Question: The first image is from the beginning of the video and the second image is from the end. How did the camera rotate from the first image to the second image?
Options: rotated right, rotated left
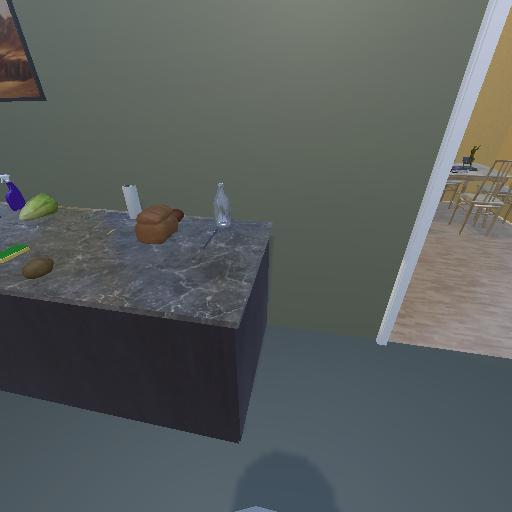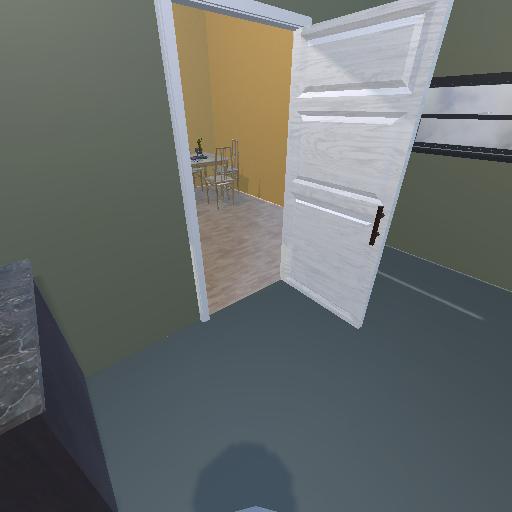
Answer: rotated right